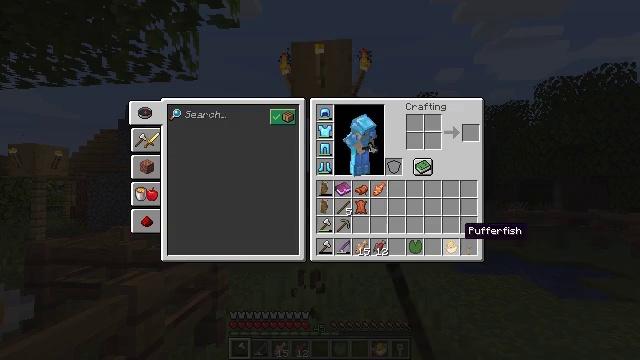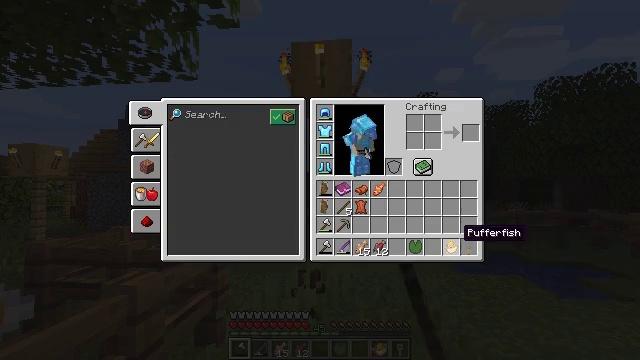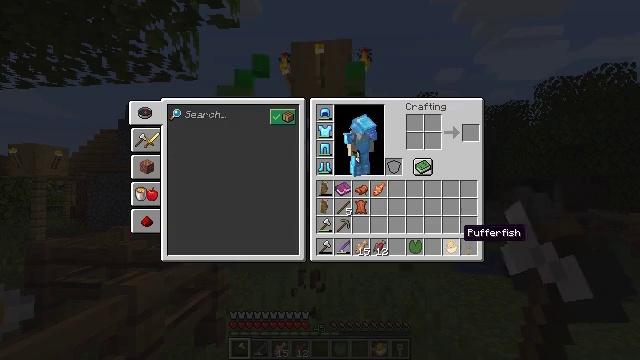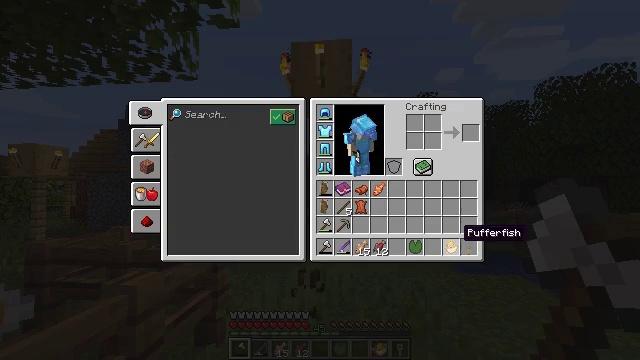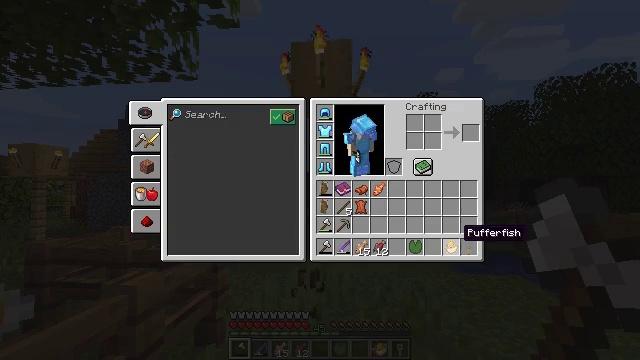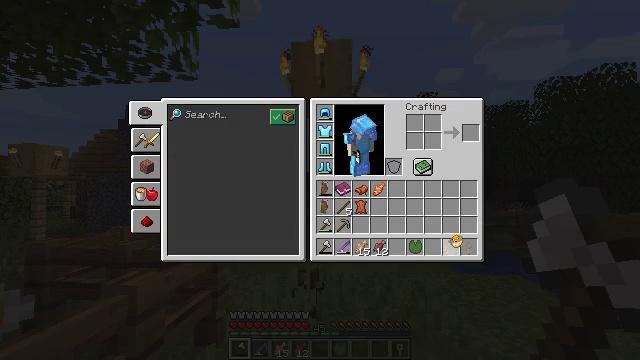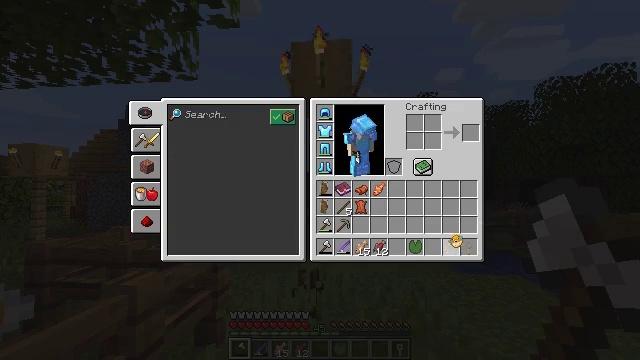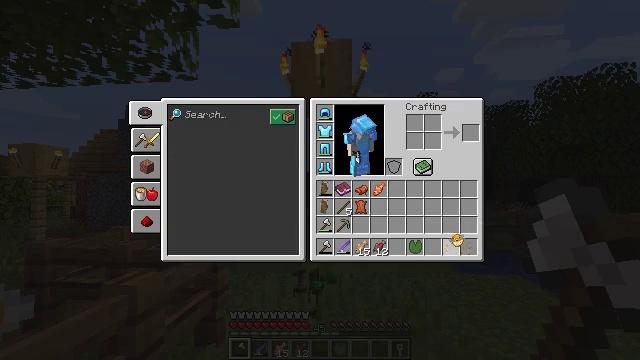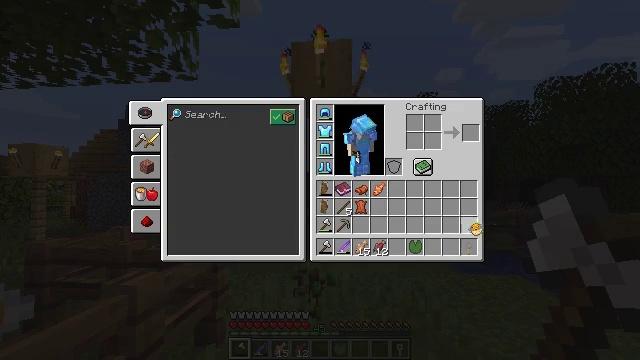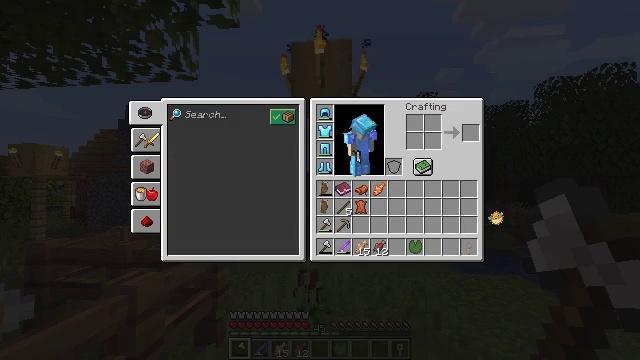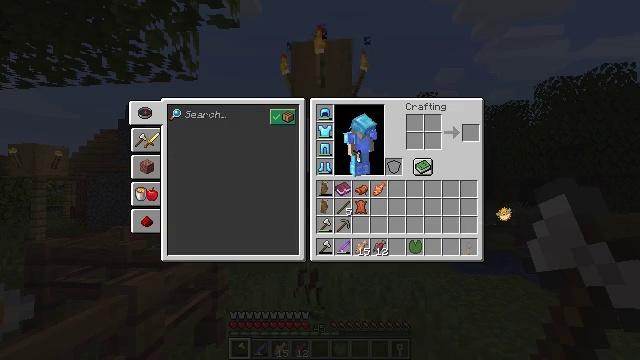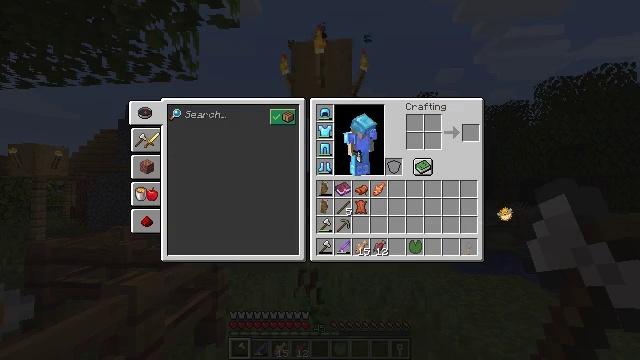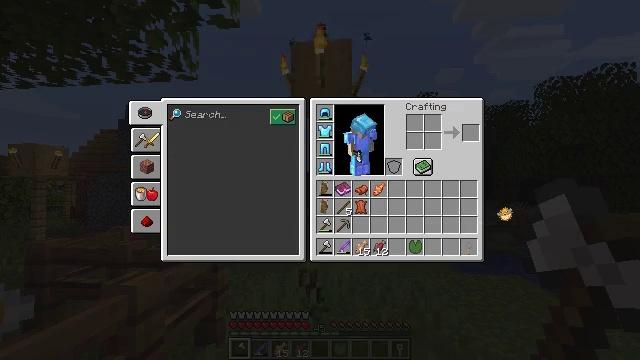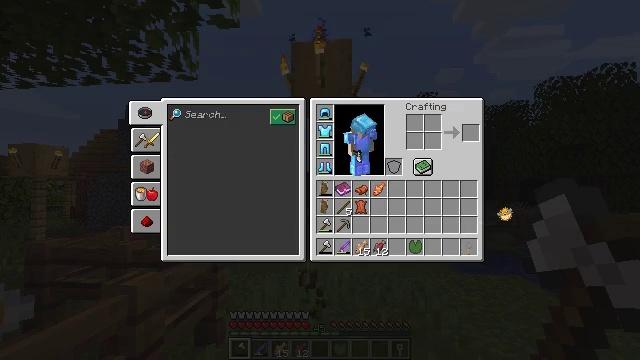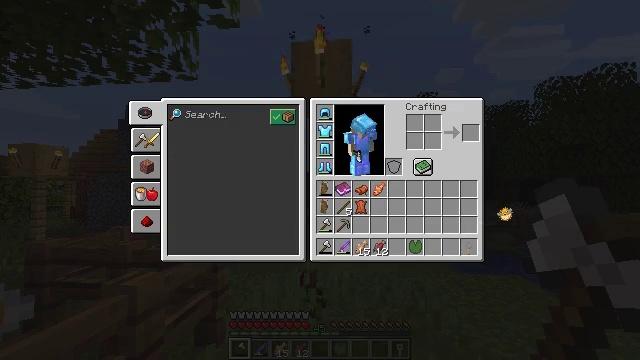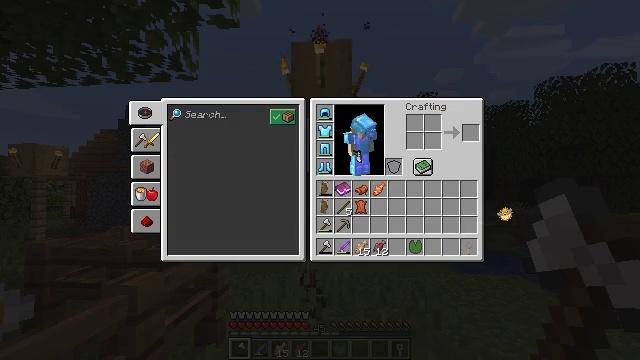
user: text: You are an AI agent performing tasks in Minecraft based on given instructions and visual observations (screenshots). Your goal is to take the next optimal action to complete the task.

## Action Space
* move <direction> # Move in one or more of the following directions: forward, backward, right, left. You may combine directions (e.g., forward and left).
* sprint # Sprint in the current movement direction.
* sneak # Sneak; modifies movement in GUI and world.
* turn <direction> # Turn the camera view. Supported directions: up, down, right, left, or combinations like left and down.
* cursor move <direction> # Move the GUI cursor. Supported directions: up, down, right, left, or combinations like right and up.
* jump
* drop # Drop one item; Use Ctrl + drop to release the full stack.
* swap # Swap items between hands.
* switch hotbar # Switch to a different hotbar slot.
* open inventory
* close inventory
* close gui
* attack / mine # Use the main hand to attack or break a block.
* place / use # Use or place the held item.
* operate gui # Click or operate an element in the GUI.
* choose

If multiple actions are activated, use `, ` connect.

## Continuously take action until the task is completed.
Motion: motion action
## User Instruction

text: Remove a pufferfish from the inventory.
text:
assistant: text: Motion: open gui
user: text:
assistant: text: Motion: no_op
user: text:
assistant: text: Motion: no_op
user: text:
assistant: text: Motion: no_op
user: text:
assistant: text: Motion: operate gui
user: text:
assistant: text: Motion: operate gui
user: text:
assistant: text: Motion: operate gui
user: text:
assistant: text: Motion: cursor move right and up
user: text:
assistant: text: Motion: cursor move right and up
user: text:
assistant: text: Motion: cursor move right
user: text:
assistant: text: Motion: no_op
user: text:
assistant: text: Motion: operate gui
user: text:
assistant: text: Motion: operate gui
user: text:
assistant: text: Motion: operate gui
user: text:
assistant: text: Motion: operate gui
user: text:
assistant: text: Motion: no_op
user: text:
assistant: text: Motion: no_op
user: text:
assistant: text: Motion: no_op
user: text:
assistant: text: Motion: no_op
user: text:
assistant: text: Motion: no_op
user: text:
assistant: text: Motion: no_op